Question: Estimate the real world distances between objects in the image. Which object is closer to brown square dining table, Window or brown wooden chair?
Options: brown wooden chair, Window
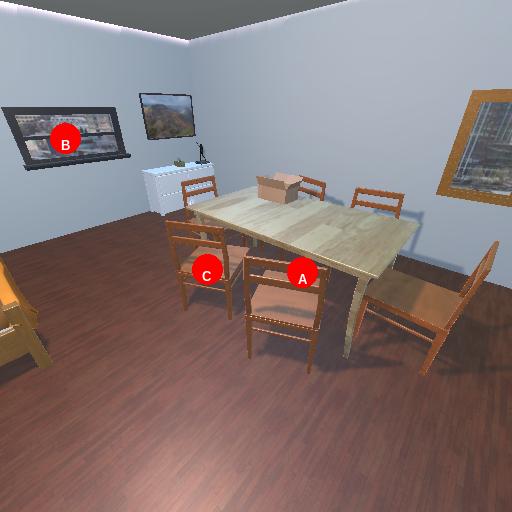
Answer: brown wooden chair